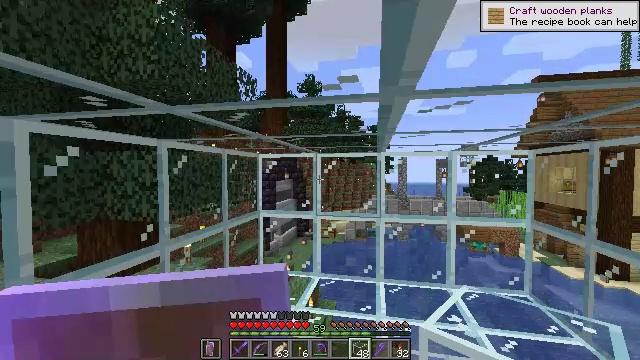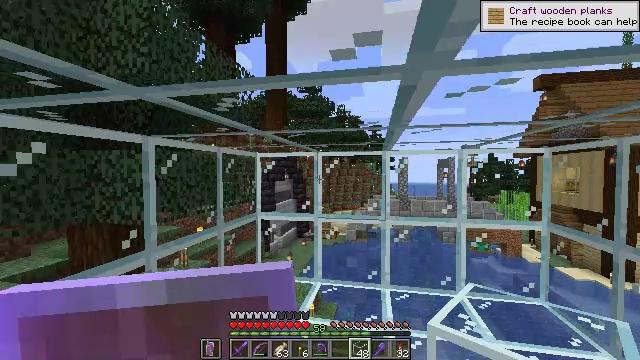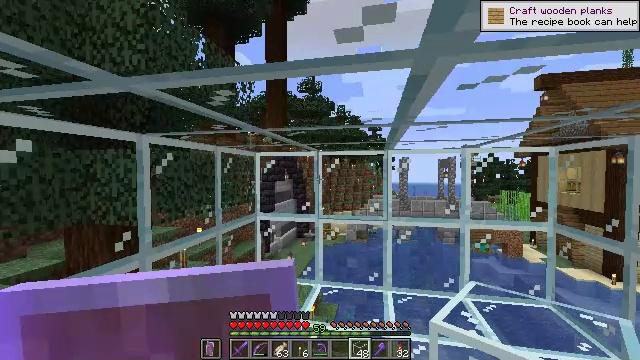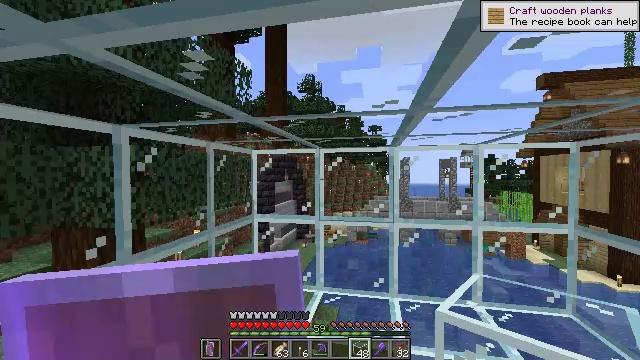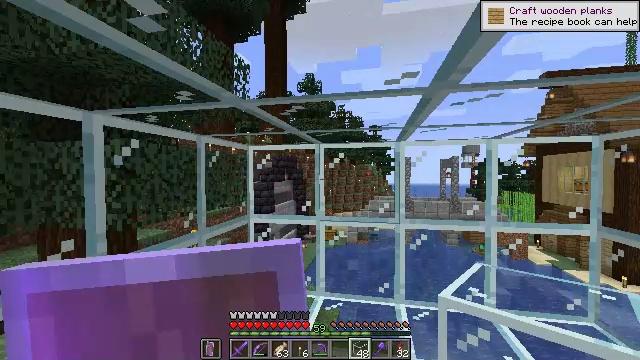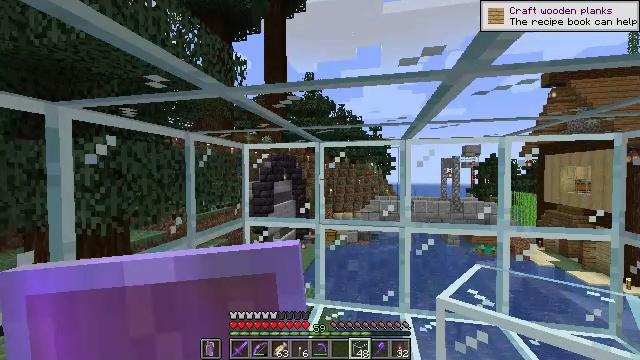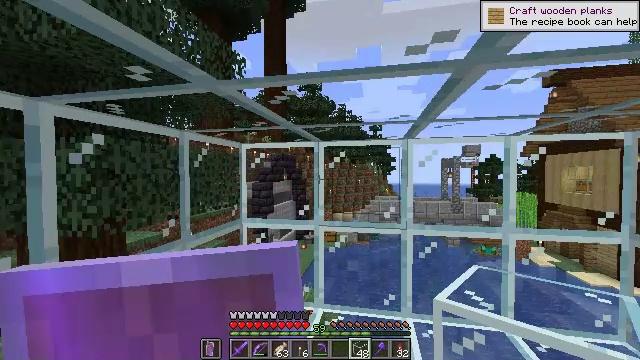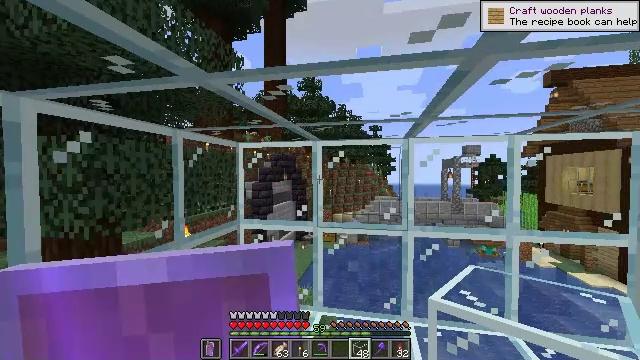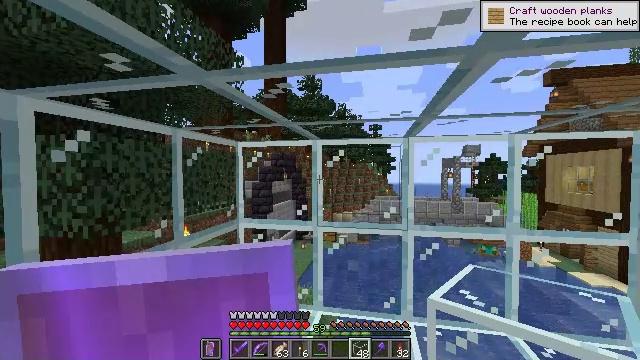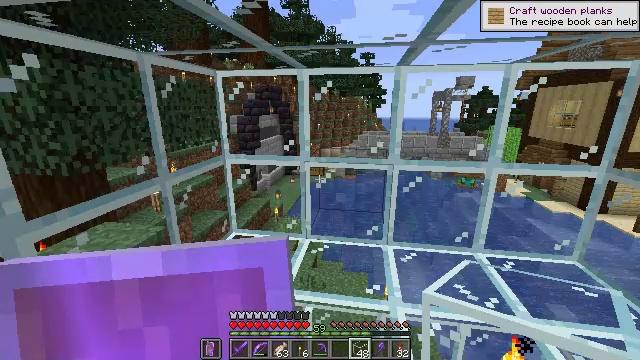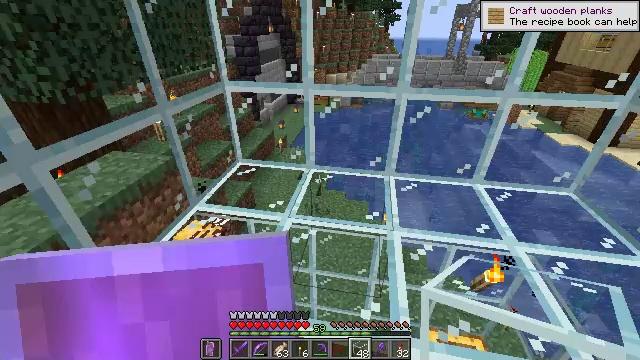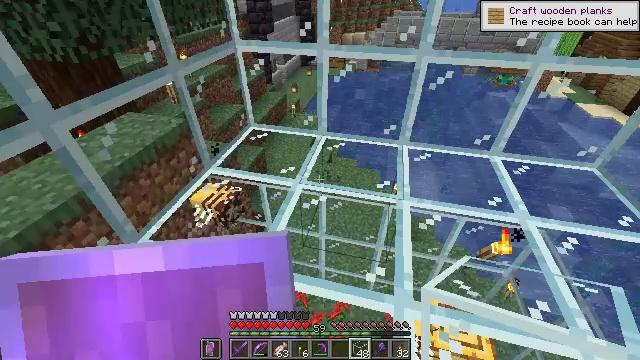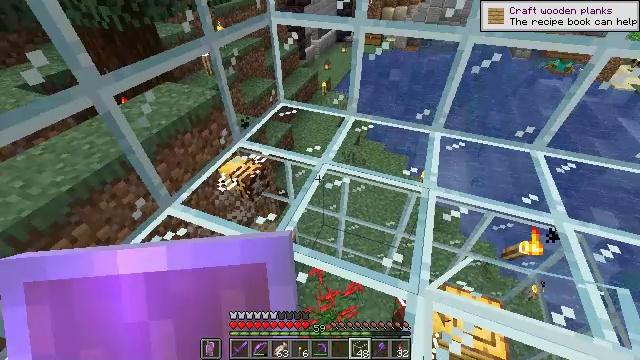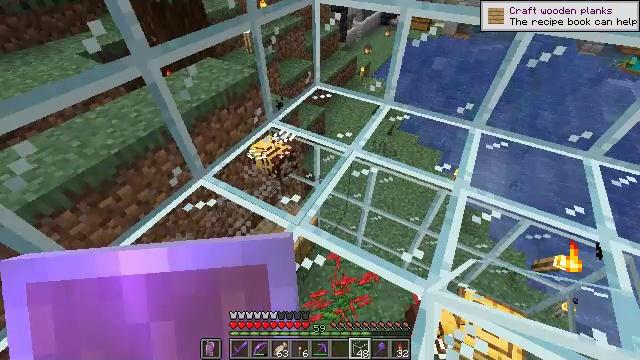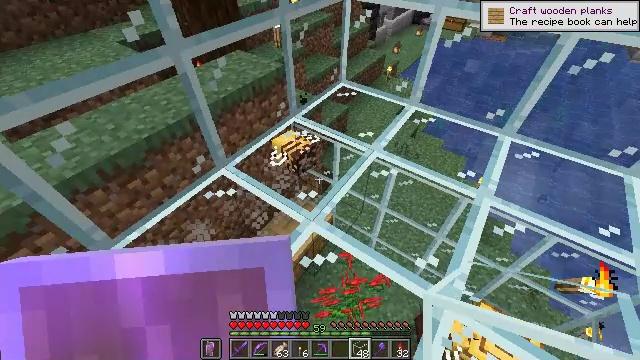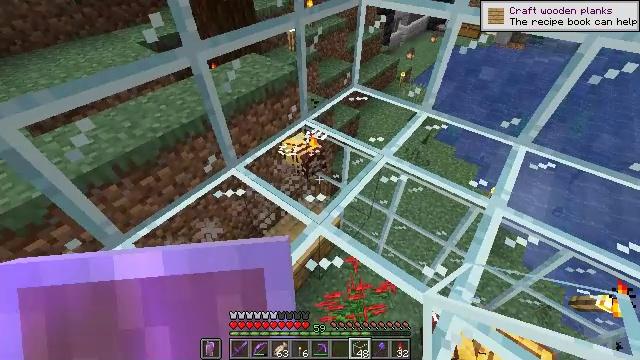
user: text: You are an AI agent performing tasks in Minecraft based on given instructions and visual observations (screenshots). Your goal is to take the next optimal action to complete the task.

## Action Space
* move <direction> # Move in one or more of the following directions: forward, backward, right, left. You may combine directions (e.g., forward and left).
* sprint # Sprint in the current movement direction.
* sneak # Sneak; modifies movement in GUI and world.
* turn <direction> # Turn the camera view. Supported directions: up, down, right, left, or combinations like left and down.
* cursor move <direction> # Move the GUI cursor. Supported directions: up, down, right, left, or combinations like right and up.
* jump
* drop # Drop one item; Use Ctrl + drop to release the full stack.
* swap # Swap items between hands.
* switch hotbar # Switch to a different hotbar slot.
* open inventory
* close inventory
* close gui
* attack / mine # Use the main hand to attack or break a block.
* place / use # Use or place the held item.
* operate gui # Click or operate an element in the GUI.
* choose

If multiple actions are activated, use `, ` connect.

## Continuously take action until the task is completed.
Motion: motion action
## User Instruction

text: Mine the glass to clear the view.
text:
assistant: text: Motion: move forward
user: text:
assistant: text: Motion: move forward
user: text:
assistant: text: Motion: move forward
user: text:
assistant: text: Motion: move forward
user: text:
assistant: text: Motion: no_op
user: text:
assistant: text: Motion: no_op
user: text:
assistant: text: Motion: no_op
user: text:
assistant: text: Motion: no_op
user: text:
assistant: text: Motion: turn right and down
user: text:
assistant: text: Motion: turn left and down
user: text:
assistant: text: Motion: turn left and down
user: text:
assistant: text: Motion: turn left and down
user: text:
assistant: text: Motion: turn left and down
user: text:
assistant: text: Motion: turn left
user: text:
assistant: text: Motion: turn left
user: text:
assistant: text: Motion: turn left and up
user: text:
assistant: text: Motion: turn left and up
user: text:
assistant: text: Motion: no_op
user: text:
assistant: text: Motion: no_op
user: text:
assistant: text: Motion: turn left
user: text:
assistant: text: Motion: no_op
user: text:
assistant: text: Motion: turn left
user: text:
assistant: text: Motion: turn left and down
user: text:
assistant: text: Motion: turn left and down
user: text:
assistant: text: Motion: no_op
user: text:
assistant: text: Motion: no_op
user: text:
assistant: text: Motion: no_op
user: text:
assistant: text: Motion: move forward
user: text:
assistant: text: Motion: move forward
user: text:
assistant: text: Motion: move forward